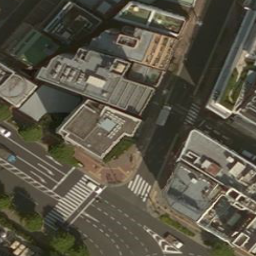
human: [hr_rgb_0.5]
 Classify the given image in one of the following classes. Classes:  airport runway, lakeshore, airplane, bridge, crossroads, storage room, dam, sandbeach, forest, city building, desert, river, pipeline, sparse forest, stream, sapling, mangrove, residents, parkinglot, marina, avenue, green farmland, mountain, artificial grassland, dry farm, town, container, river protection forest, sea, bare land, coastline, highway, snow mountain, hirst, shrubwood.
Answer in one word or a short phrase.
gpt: city building